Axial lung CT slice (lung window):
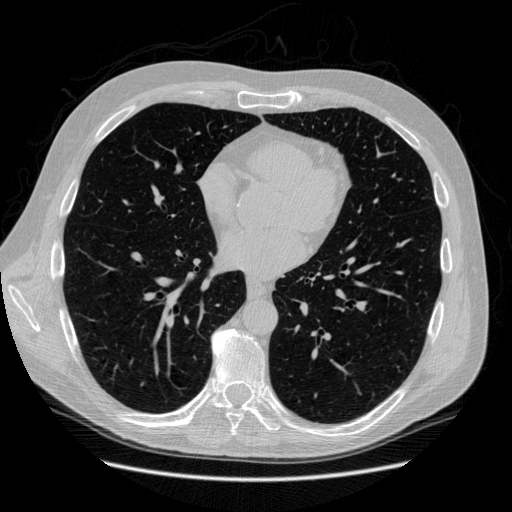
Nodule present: no